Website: lowes
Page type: store-pickup
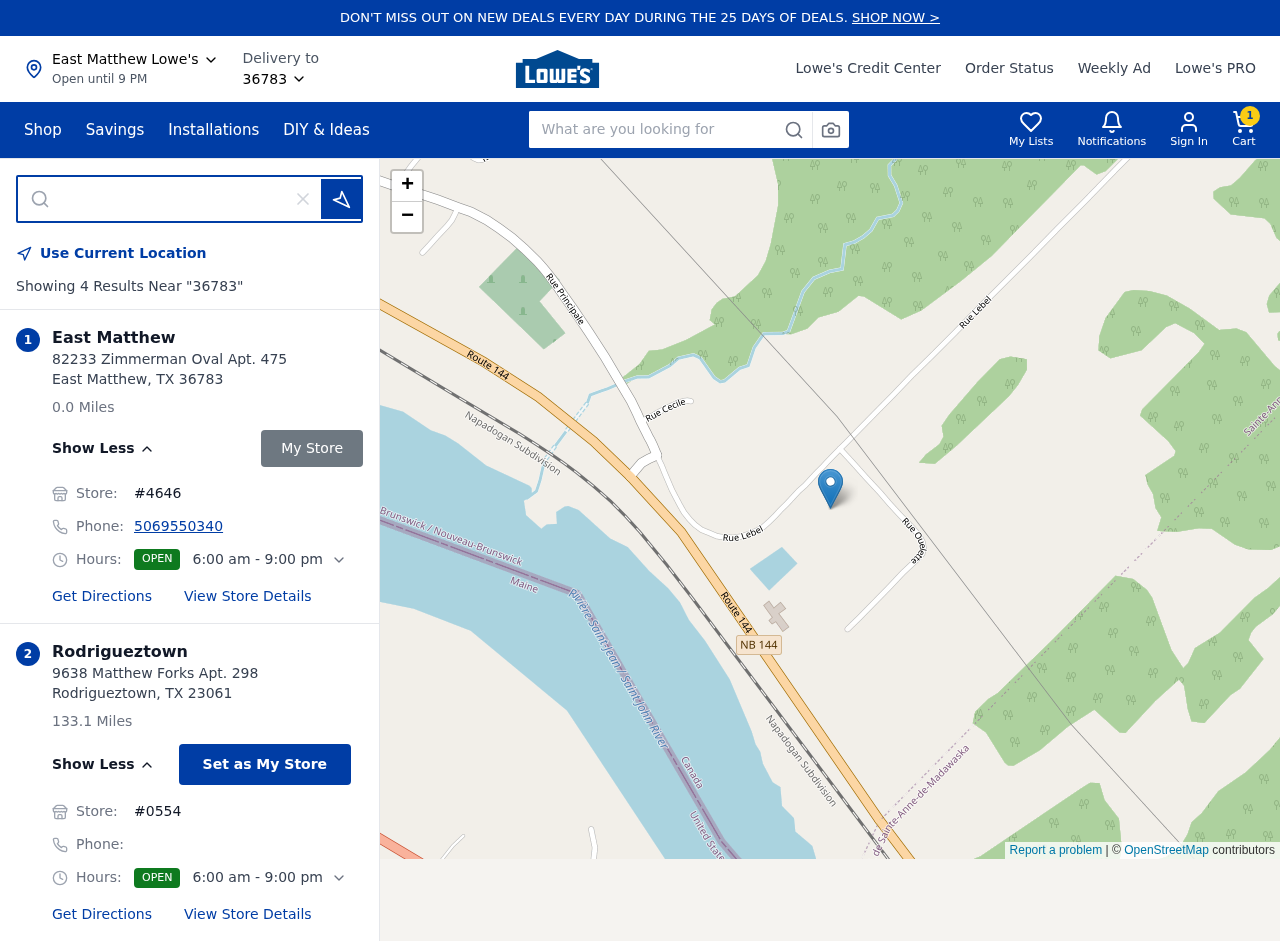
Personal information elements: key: PII_CITY
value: East Matthew
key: PII_CITY2
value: Rodrigueztown
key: PII_LOCATION1_STREET
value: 82233 Zimmerman Oval Apt. 475
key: PII_LOCATION2_POSTCODE
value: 23061
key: PII_LOCATION2_STREET
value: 9638 Matthew Forks Apt. 298
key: PII_PHONE
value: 5069550340
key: PII_POSTCODE
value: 36783
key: PII_STATE_ABBR
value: TX
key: PII_POSTCODE3
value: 36783
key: PII_POSTCODE_FULL
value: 36783
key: PII_POSTCODE_NUMERIC
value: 36783
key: PII_STATE_ABBR2
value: TX
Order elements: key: ORDER_NUM_ITEMS
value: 1
Search elements: key: HEADER_SEARCH
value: What are you looking for
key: SEARCH_STORE_LOCATION
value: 36783